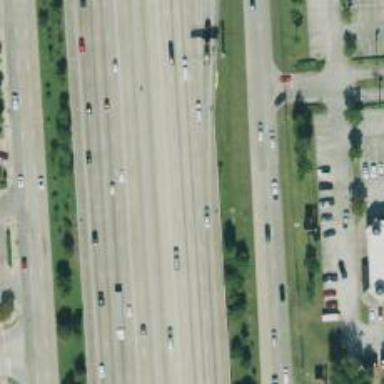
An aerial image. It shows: Motorway.